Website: lowes
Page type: receipt
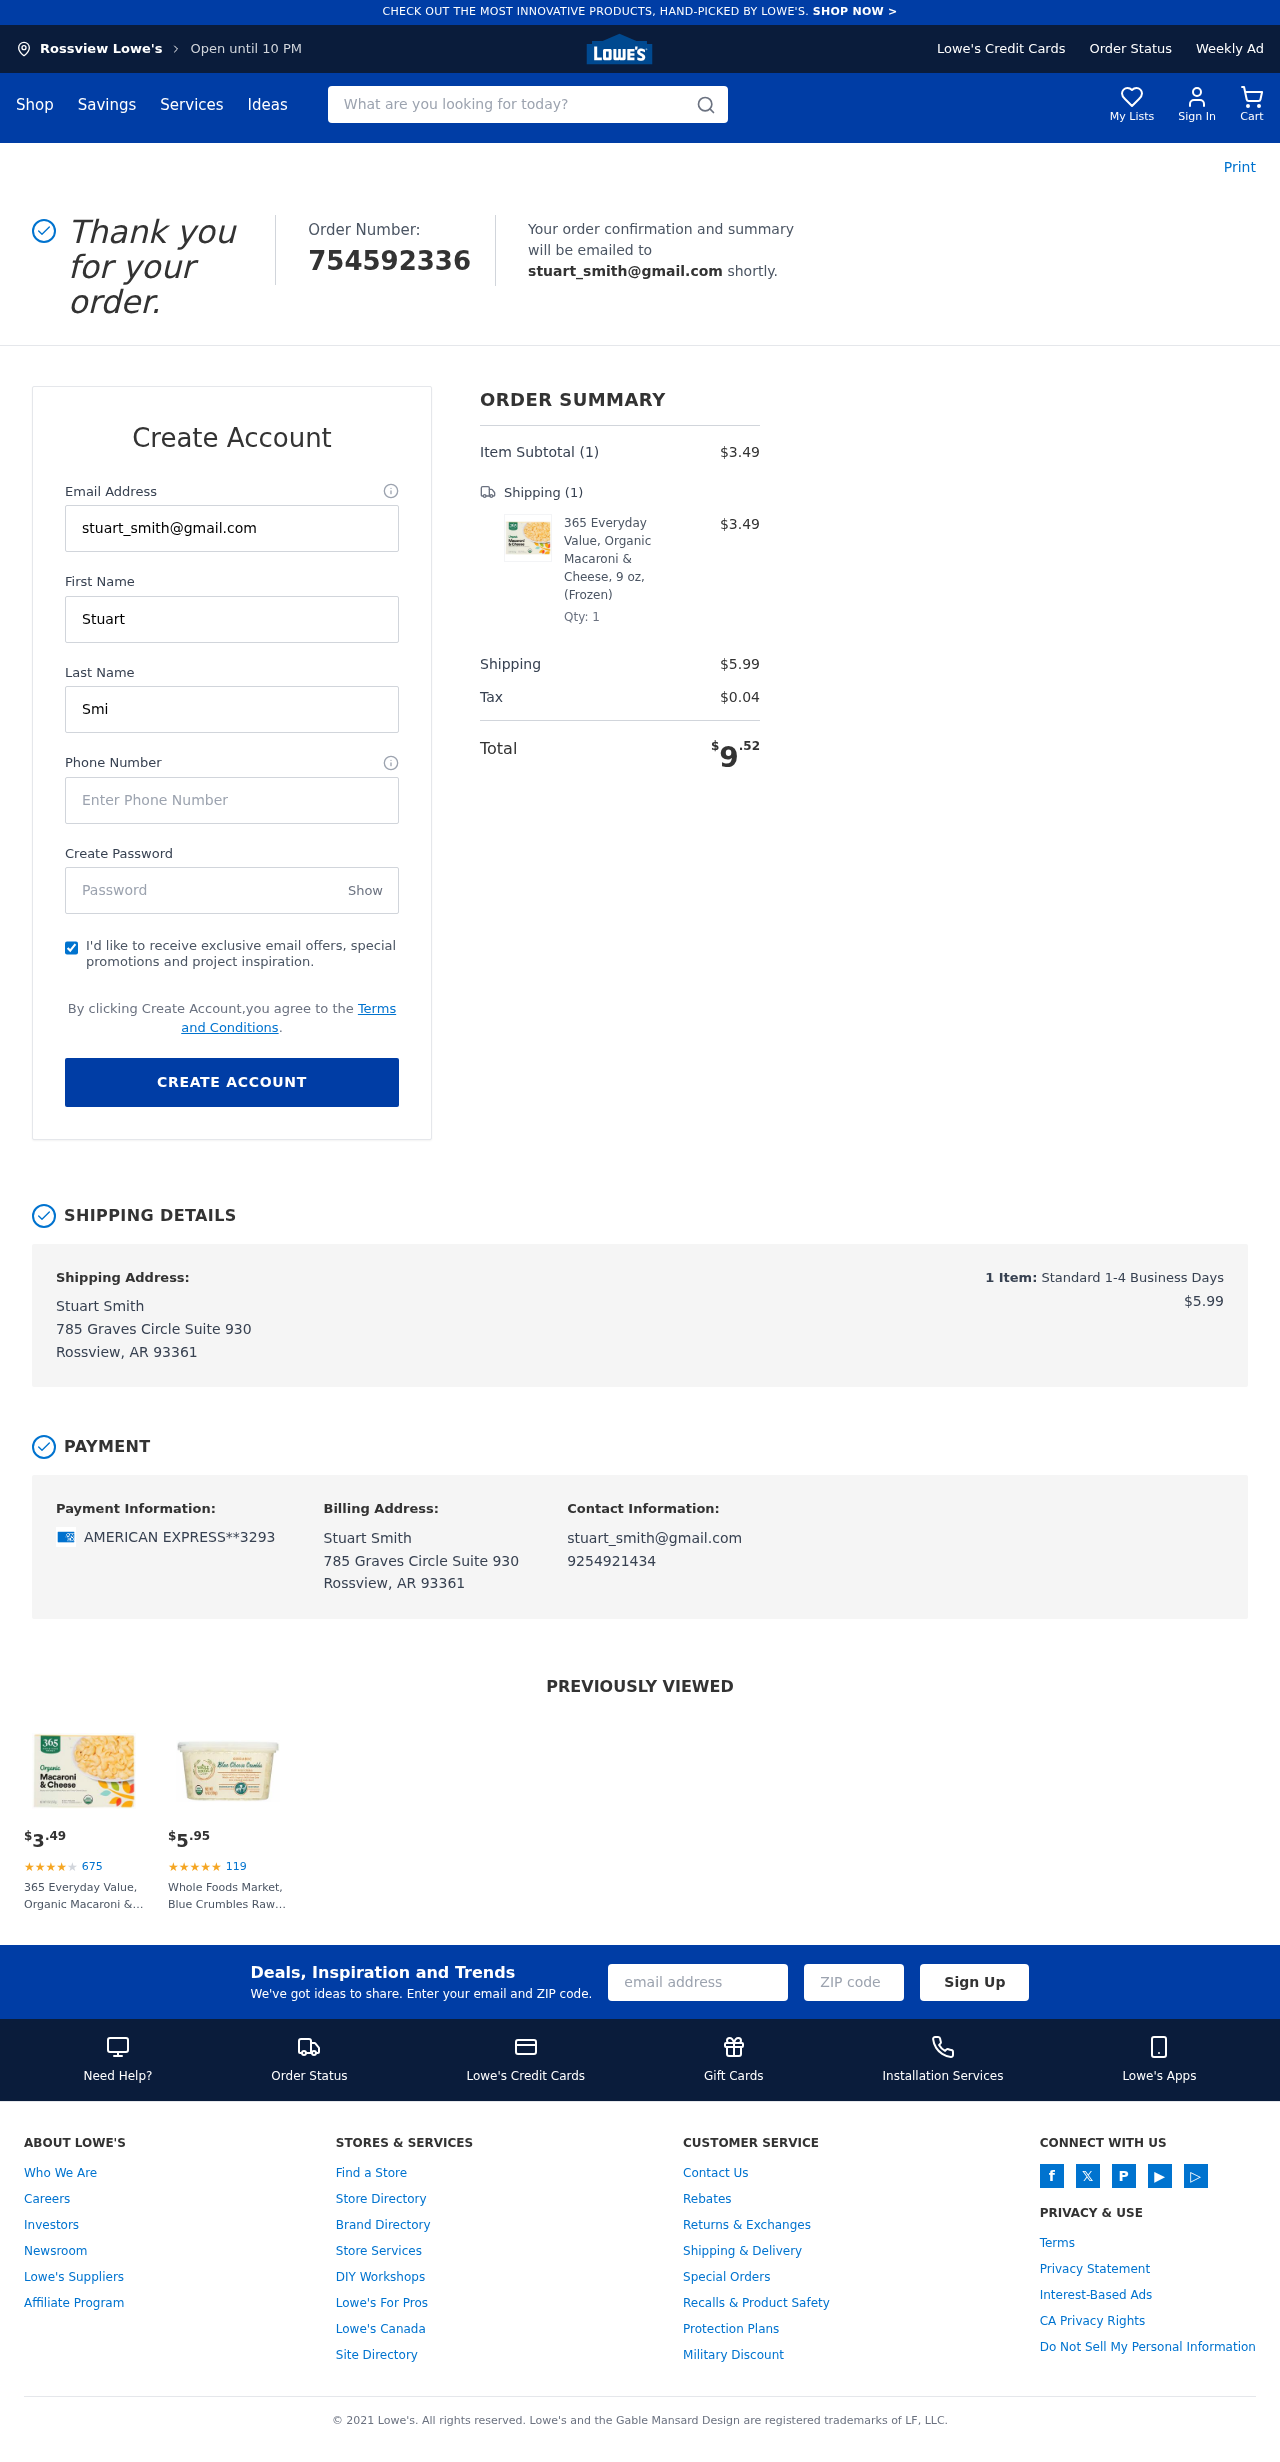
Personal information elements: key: PII_CARD_LAST4
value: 3293
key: PII_CARD_TYPE
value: AMERICAN EXPRESS
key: PII_CITY
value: Rossview
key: PII_EMAIL
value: stuart_smith@gmail.com
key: PII_FULLNAME
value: Stuart Smith
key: PII_PHONE
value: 9254921434
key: PII_STREET
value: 785 Graves Circle Suite 930
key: PII_FIRSTNAME
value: Stuart
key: PII_LASTNAME
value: Smith
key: PII_CITY_STATE_ZIP
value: Rossview, AR 93361
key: PII_FULLNAME2
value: Stuart Smith
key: PII_FULLNAME3
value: Stuart Smith
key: PII_FIRSTNAME2
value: Stuart
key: PII_FIRSTNAME3
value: Stuart
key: PII_LASTNAME2
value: Smith
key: PII_LASTNAME3
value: Smith
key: PII_FIRSTNAME_DERIVED
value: Stuart
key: PII_LASTNAME_DERIVED
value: Smith
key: PII_FULLNAME_DERIVED
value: Stuart Smith
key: PII_NAME_FULL_DERIVED
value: Stuart Smith
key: PII_STREET2
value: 785 Graves Circle Suite 930
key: PII_CITY_STATE_ZIP2
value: Rossview, AR 93361
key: PII_EMAIL2
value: stuart_smith@gmail.com
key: PII_EMAIL3
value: stuart_smith@gmail.com
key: PII_PHONE_LINE
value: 1434
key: PII_PHONE_SUFFIX
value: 1434
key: PII_PHONE2
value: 9254921434
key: PII_PHONE3
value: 9254921434
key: PII_PHONE_NUMERIC
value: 9254921434
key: PII_PHONE_LINE_NUMERIC
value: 1434
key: PII_PHONE_SUFFIX_NUMERIC
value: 1434
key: PII_PHONE2_NUMERIC
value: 9254921434
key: PII_PHONE3_NUMERIC
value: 9254921434
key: PII_PHONE_DIGITS
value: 9254921434
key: PII_PHONE_LAST4
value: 1434
Product elements: key: PRODUCT1_NAME
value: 365 Everyday Value, Organic Macaroni & Cheese, 9 oz, (Frozen)
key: PRODUCT1_PRICE
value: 3.49
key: PRODUCT1_QUANTITY
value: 1
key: PRODUCT2_NAME
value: Whole Foods Market, Blue Crumbles Raw, 6 Ounce
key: PRODUCT2_NUM_RATINGS
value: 119
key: PRODUCT2_PRICE
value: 5.95
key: PRODUCT1_PRICE2
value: $3.49
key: PRODUCT1_RATING2
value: ★
★
★
★
★
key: PRODUCT1_NUM_RATINGS2
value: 675
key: PRODUCT1_NAME2
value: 365 Everyday Value, Organic Macaroni & Cheese, 9 oz, (Frozen)
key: PRODUCT2_RATING
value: ★
★
★
★
★
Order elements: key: ORDER_ID
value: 754592336
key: ORDER_NUM_ITEMS
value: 1
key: ORDER_SUBTOTAL
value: $3.49
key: ORDER_NUM_ITEMS2
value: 1
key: ORDER_SHIPPING_COST
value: $5.99
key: ORDER_TAX
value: $0.04
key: ORDER_TOTAL
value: $9.52
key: ORDER_NUM_ITEMS3
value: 1
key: ORDER_SHIPPING_COST2
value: $5.99
Search elements: key: HEADER_SEARCH
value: What are you looking for today?